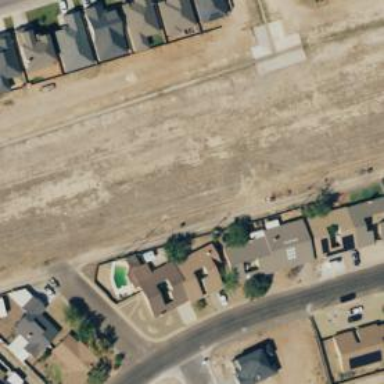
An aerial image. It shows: Alley classified as service road.